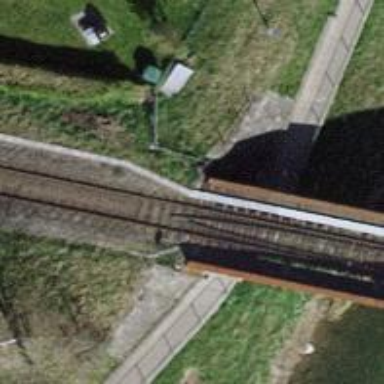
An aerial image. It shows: Bridge with electrified rail tracks and contact line.